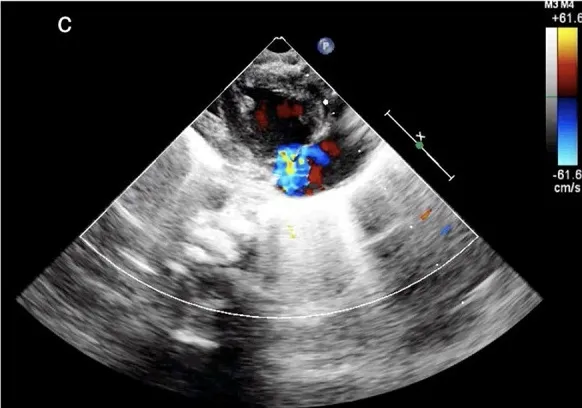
(c) Echo shows a severe TR.
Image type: radiology (ultrasound)